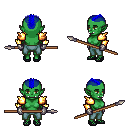
a pixel art fantasy rpg character, female body template, orc, green skin, gold arm armor, teal pants, blue short mohawk hairstyle, metal gloves, ghillies, spear, four views (front, back, left, right), 2x2 character sprite sheet, small pixel art, hard edges, no anti-aliasing